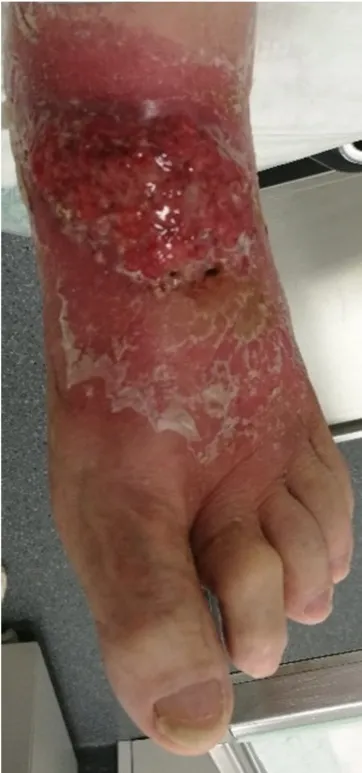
Photographic documentation and positron emission imaging at second relapse of ALCL.
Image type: medical_photograph (skin_photograph)